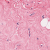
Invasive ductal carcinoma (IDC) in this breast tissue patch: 0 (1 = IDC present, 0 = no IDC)